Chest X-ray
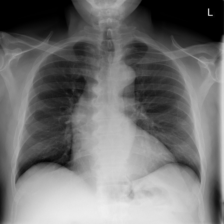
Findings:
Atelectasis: negative
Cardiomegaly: negative
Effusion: negative
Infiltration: negative
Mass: negative
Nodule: negative
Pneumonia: negative
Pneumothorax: negative
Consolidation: negative
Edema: negative
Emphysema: negative
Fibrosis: negative
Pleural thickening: negative
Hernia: negative